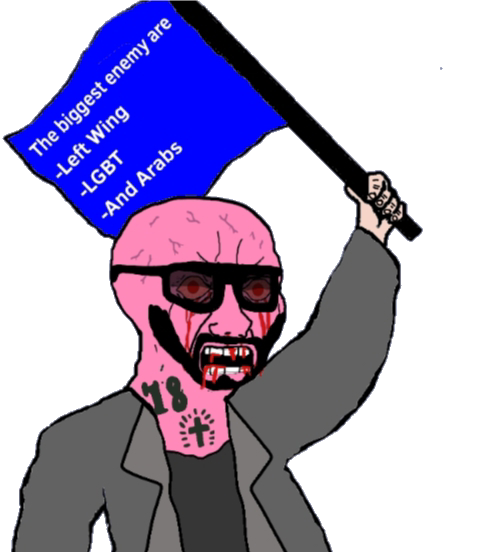
Label: 5_Rage